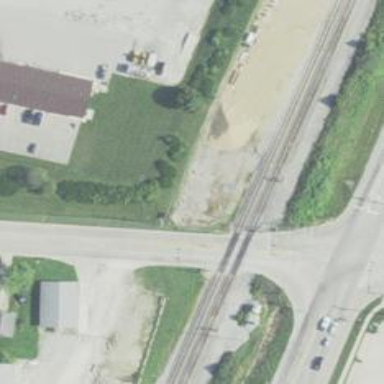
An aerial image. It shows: Railway level crossing.